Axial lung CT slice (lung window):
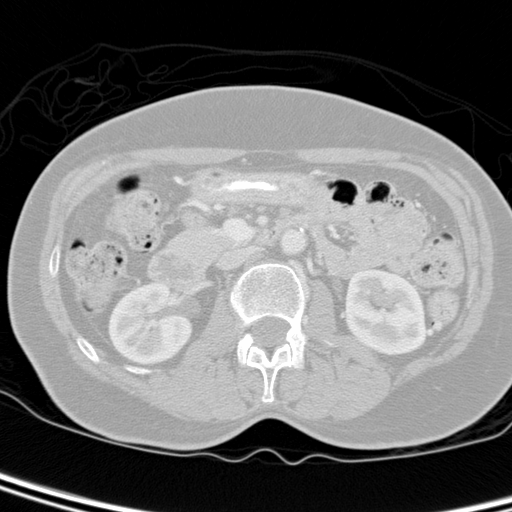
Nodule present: no